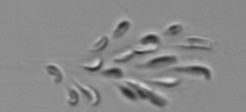
Label: Dinobryon